Aerial crown-view tile of a tropical tree (Barro Colorado Island, Panama), acquired 20240813:
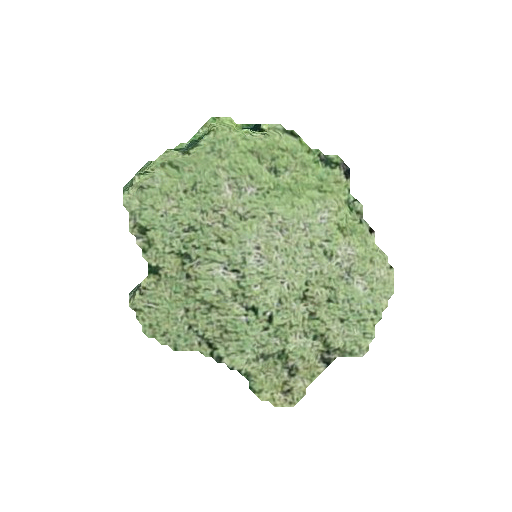
Species: Calophyllum longifolium
GBIF accepted scientific name: Calophyllum longifolium
Crown area: 80.568 m²